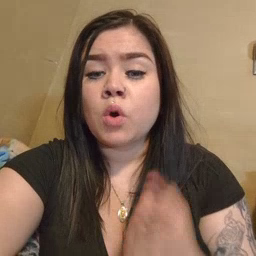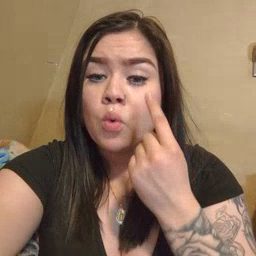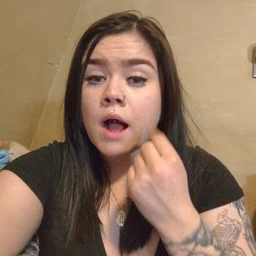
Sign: cry